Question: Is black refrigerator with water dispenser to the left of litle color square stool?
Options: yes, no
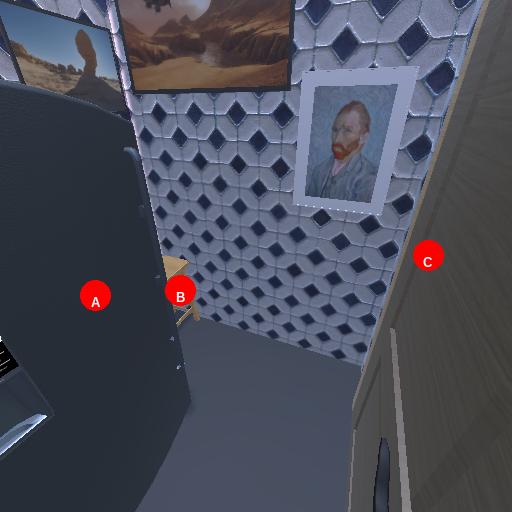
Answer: yes